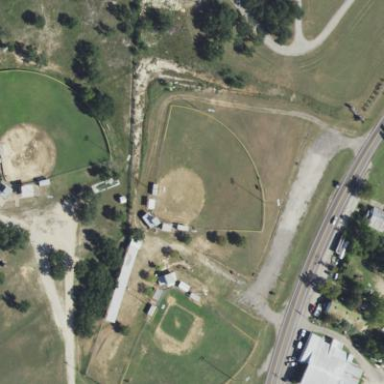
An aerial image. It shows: Baseball pitch for leisure land activities.